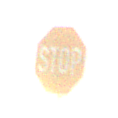
Verkehrszeichen: Stop
Umgebung: Outdoor, Nature
Tageszeit: SunriseSunset
Wetter: PartlyCloudy
Licht: Natural
Jahreszeit: NotSpecified
Kontrast: HighContrast